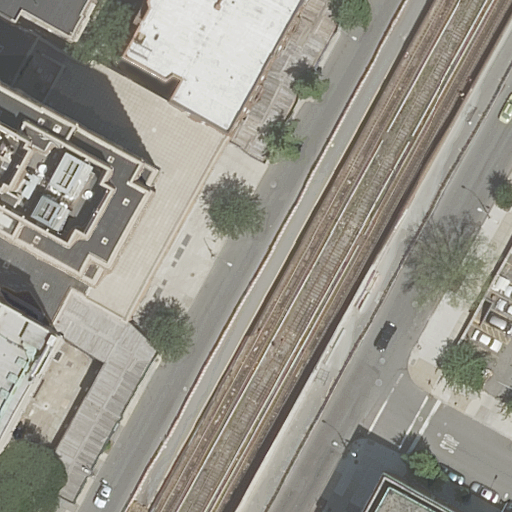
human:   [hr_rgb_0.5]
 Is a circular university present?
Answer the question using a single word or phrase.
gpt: no

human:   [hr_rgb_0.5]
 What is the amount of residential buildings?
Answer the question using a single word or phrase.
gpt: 6

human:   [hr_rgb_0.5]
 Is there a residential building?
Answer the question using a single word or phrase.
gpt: yes

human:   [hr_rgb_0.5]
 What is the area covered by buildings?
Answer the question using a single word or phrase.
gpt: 5604m2

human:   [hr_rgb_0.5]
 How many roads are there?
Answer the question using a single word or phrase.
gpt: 3

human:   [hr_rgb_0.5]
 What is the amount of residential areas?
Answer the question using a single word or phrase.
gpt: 1

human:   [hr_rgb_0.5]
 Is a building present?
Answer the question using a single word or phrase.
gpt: yes

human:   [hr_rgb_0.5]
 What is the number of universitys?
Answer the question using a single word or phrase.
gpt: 2

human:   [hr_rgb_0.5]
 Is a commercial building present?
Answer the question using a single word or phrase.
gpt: no

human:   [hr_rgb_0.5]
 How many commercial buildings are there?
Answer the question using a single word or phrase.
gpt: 0

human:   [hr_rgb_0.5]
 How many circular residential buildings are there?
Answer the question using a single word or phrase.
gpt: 0

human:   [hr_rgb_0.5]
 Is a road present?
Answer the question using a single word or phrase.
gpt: yes

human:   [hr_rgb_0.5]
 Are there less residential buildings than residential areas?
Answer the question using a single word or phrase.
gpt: no

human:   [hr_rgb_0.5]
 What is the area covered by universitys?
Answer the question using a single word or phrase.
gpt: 3891m2

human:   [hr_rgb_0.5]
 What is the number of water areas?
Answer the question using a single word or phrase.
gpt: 0

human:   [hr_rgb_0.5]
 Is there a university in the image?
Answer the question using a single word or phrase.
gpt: yes

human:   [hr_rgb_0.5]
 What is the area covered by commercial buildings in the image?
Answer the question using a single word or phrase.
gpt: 0m2

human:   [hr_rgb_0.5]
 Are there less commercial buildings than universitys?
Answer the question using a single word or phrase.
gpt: yes

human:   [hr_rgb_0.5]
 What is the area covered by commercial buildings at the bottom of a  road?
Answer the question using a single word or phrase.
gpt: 0m2

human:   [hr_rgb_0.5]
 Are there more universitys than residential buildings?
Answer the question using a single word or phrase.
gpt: no

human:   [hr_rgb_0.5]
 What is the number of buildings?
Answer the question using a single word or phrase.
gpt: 6

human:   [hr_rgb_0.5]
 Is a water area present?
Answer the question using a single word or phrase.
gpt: no

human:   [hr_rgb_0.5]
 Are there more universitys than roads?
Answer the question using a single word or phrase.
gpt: no

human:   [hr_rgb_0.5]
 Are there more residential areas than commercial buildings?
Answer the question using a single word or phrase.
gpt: yes

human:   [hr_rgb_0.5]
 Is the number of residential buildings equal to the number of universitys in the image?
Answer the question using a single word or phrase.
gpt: no

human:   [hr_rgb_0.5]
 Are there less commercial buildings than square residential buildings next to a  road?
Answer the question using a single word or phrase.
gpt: no

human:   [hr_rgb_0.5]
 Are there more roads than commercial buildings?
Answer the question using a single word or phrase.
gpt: yes

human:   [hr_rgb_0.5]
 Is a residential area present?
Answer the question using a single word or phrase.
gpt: yes

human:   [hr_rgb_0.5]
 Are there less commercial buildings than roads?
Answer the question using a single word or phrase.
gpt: yes

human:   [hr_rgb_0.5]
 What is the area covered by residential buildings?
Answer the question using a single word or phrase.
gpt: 5604m2

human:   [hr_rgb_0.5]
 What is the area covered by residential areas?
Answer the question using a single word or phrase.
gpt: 10538m2

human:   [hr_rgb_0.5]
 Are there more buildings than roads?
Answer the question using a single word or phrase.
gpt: yes

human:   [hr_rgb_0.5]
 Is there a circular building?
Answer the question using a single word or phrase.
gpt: no

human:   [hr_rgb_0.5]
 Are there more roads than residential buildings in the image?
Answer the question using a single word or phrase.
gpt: no

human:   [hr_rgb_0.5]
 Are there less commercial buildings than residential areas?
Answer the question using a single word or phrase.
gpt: yes

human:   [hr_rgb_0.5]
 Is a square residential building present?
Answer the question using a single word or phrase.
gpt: no

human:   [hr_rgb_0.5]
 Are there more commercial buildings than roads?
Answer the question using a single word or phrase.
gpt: no

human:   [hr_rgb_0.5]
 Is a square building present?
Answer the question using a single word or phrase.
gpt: no

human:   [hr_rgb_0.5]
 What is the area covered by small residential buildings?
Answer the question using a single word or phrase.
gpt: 47m2

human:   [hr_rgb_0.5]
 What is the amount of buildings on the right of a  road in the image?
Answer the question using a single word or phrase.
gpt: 2

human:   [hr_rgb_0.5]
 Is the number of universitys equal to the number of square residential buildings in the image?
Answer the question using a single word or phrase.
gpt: no

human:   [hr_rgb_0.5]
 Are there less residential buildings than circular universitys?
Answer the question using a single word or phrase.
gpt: no

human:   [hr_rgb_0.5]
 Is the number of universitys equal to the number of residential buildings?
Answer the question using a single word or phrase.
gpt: no

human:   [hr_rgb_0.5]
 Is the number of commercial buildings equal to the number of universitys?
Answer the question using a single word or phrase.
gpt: no

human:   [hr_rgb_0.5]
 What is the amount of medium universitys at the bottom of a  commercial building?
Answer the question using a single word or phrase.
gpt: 0

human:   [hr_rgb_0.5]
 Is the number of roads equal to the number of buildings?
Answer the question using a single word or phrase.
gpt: no

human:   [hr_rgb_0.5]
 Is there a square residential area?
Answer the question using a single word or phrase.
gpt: no

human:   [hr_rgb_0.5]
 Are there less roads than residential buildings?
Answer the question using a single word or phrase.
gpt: yes

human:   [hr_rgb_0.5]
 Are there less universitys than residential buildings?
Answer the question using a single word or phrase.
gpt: yes

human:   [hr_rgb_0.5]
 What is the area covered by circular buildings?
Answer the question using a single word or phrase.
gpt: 0m2

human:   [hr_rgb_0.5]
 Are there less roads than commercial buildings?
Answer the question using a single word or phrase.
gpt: no

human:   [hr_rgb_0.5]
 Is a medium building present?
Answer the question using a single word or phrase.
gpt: yes

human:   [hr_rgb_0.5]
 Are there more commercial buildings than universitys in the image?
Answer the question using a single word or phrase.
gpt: no

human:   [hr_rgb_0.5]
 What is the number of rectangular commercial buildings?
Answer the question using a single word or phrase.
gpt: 0

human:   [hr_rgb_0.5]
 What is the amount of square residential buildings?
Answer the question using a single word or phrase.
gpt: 0

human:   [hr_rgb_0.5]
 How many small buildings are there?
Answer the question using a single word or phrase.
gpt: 1

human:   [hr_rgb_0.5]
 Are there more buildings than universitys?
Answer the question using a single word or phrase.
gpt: yes

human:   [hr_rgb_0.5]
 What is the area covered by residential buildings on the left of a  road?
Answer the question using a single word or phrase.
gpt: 3162m2

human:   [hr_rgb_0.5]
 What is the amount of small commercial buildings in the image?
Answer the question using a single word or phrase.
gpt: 0

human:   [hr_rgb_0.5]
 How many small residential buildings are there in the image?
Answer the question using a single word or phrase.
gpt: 1

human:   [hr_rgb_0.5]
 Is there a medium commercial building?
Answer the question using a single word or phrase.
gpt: no

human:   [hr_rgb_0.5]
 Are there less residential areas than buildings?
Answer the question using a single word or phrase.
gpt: yes

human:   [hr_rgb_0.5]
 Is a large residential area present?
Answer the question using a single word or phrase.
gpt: yes

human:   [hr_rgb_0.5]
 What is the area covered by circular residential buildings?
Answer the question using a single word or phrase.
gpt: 0m2